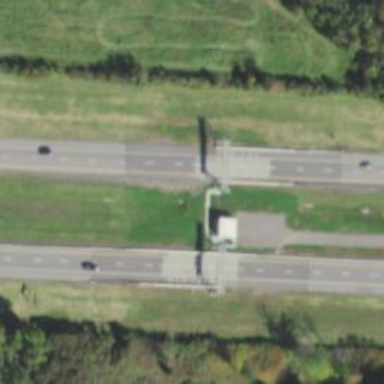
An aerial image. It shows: Toll gantry on the road.